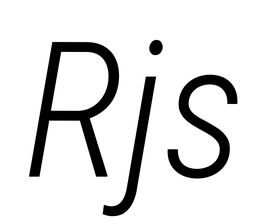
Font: Roboto-Italic_Condensed_Light_Italic